Question: I am having a problem with the styling in my checkboxes which appear in listviews. The theme my app uses is Holo, but the checkboxes appear with the old style. Checkboxes that appear elsewhere look fine. I am not doing anything fancy such as creating my own style. Screenshots:

The checkboxes are supposed to look like those on the right picture. This is on v4.0.3. The checkboxes look like they should on another device I tried with v4.4.2.
XML for listview row:
'''
<?xml version="1.0" encoding="utf-8"?>
<RelativeLayout xmlns:android="http://schemas.android.com/apk/res/android"
android:layout_width="fill_parent"
android:layout_height="fill_parent" >
<CheckBox android:id="@+id/ListRow_Task_TaskComplete"
android:layout_width="wrap_content"
android:layout_height="wrap_content"
android:layout_alignParentLeft="true"
android:layout_centerVertical="true"
android:layout_marginLeft="6sp"
android:focusable="false" />
<LinearLayout
android:orientation="vertical"
android:layout_width="wrap_content"
android:layout_height="wrap_content"
android:paddingTop="7dip"
android:paddingBottom="7dip"
android:layout_toRightOf="@+id/ListRow_Task_TaskComplete"
android:layout_centerVertical="true" >
<TextView android:id="@+id/ListRow_Task_Name"
android:layout_width="wrap_content"
android:layout_height="wrap_content"
android:textSize="16sp" />
// next two textviews are programmatically hidden right now
<TextView android:id="@+id/ListRow_Task_Deadline"
android:layout_width="wrap_content"
android:layout_height="wrap_content"
android:text=""
android:textSize="12sp" />
<TextView android:id="@+id/ListRow_Task_Tags"
android:layout_width="wrap_content"
android:layout_height="wrap_content"
android:drawableLeft="@drawable/icon_tag"
android:drawablePadding="4dip"
android:textSize="12sp" />
</LinearLayout>
</RelativeLayout>
'''
How can I make the checkboxes on the left look like they are supposed to?
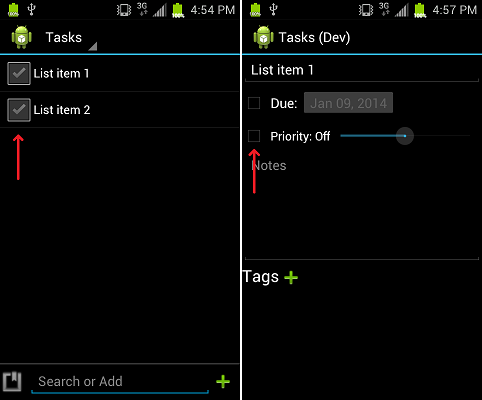
Answer: Copy the Holo checkbox images out of the android drawable folder for all dpis and resolutions. Then set the android:button attribute to the new selector xml. This way you will have complete control of how it looks on target device.
'''
<selector xmlns:android="http://schemas.android.com/apk/res/android" >
<item android:state_checked="true" android:state_focused="true"
android:drawable="@drawable/btn_check_on_focused_holo_light" />
<item android:state_checked="false" android:state_focused="true"
android:drawable="@drawable/btn_check_off_focused_holo_light" />
<item android:state_checked="false"
android:drawable="@drawable/btn_check_off_holo_light" />
<item android:state_checked="true"
android:drawable="@drawable/btn_check_on_holo_light" />
</selector>
'''